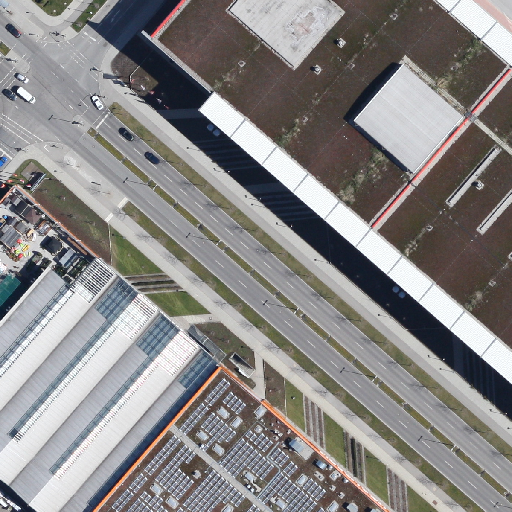
Referring expression: bikeway along with tree